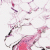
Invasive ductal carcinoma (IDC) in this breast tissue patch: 0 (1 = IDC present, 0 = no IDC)